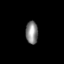
Tissue: lung
Cell type: Fibroblasts
Senescence score: 0.6592
Nuclear area (px): 273
Mean DAPI intensity: 133.454